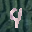
Label: 4